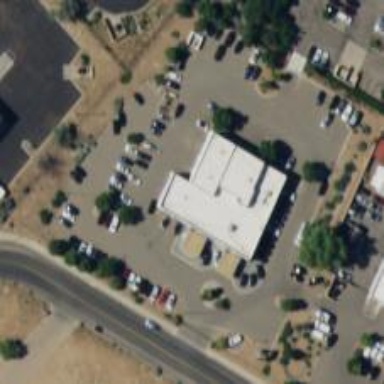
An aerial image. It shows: Commercial area with car shop.